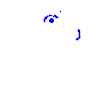
Particle: pion